Question: using the Python 2.7 Tkinter Grid Layouter, i would like to do something like
'''
root.button = Button(root, bg = 'green', ....)
root.button.grid(...)
'''
in order to get a green button.
Running this, it doesn't bring up any errors, but the button does not take the desired color.
Any suggestions greatly appreciated!
EDIT:
thanks for the code, i copied it and run it, here is what i get: still a white button ..?

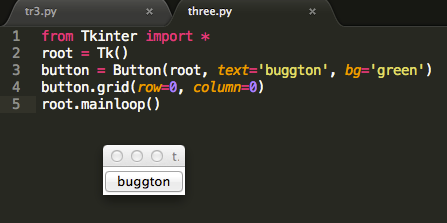
Answer: Passing 'bg' keyword argument works as expected. Try following:
'''
from Tkinter import *
root = Tk()
button = Button(root, text='buggton', bg='green')
button.grid(row=0, column=0)
root.mainloop()
'''